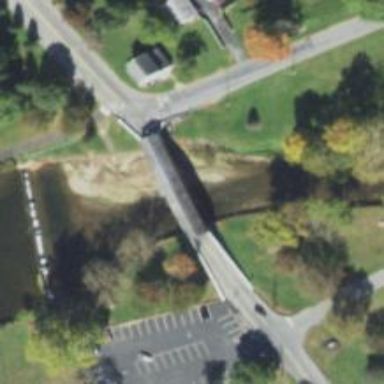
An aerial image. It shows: Covered bridge on residential road.